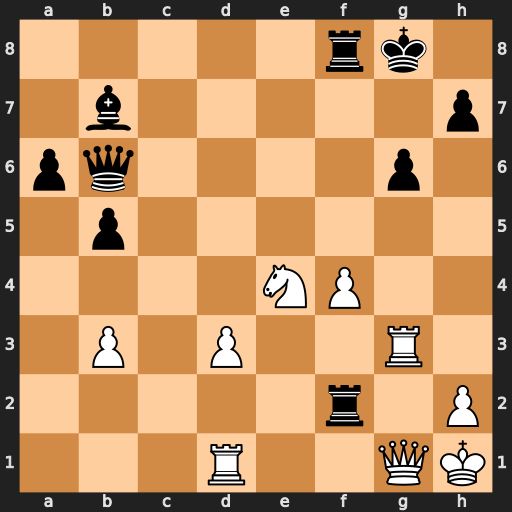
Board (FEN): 5rk1/1b5p/pq4p1/1p6/4NP2/1P1P2R1/5r1P/3R2QK
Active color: w
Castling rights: -
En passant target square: -
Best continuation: Rf3 Rxf3 Qxb6